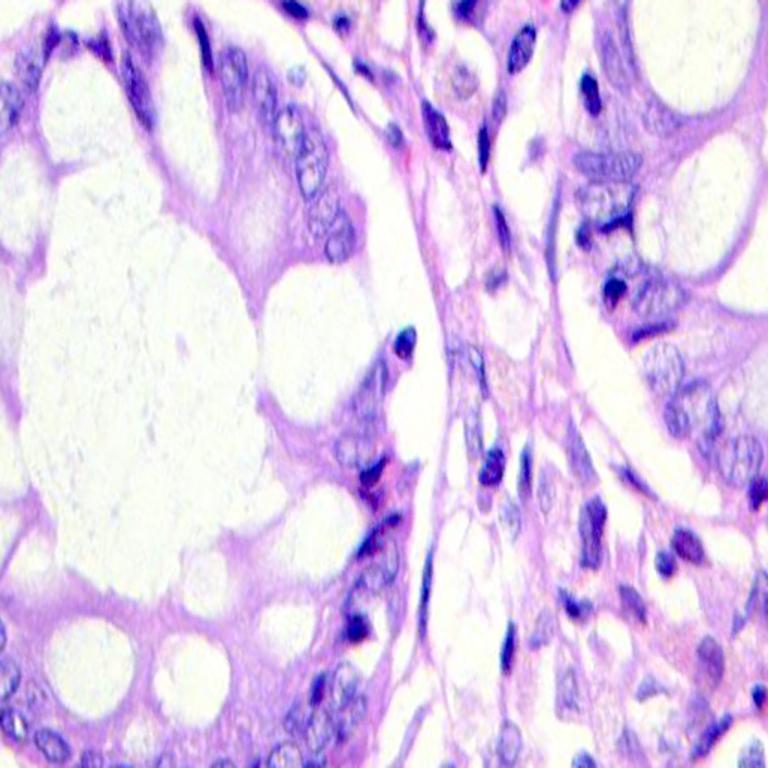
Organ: colon
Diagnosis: benign